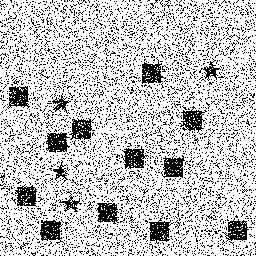
Squares: 12
Triangles: 0
Stars: 4
Total shapes: 16